Question: I've been banging my head on getting my filtering statement to work. I've tried a bunch of things (as you can see in my commented code). What I am trying to do is do a search when the user is typing - searches customerObject.firstName, customerObject.lastName, and the title - if the phrase is in any of these show those results. .lastName and .firstName are properties of the customerObject.
'''
class func searchContainsPredicateEstimateInvoice(searchString: String, existingPredicate: NSPredicate? = nil) -> NSPredicate
{
var words = searchString.componentsSeparatedByString(" ")
var predicateList = [NSPredicate]()
for word in words
{
if count(word) > 0
{
var str = NSString(format: "SUBQUERY(%@, $f, $f.%@ CONTAINS[cd] %@) OR SUBQUERY(%@, $l, $l.%@ CONTAINS[cd] %@) OR (%@ CONTAINS[cd] %@)", "\(CUSTOMER_OBJECT_KEY)","\(USER_FIRST_NAME_LOCAL_KEY)" ,word, "\(CUSTOMER_OBJECT_KEY)", "\(USER_LAST_NAME_LOCAL_KEY)", word, ESTIMATE_NAME_KEY, word)
println(str)
var pred = NSPredicate(format: "SUBQUERY(%@, $f, $f.%@ CONTAINS[cd] %@) OR SUBQUERY(%@, $l, $l.%@ CONTAINS[cd] %@) OR (%@ CONTAINS[cd] %@)", "\(CUSTOMER_OBJECT_KEY)","\(USER_FIRST_NAME_LOCAL_KEY)" ,word, "\(CUSTOMER_OBJECT_KEY)", "\(USER_LAST_NAME_LOCAL_KEY)", word, ESTIMATE_NAME_KEY, word)
//var pred = NSPredicate(format: "SUBQUERY(customerObject, $f, $f.firstName CONTAINS[cd] W).@count > 0")
//var pred = NSPredicate(format: "SUBQUERY(customerObject, $g, $g.firstName CONTAINS[cd] %@).@count > 0", word)
//var str = NSString(format: "SUBQUERY(%@, $f, $f.%@ CONTAINS[cd] %@) OR SUBQUERY(%@, $l, $l.%@ CONTAINS[cd] %@) OR (%@ CONTAINS[cd] %@)", "\(CUSTOMER_OBJECT_KEY)","\(USER_FIRST_NAME_LOCAL_KEY)" ,word, "\(CUSTOMER_OBJECT_KEY)", "\(USER_LAST_NAME_LOCAL_KEY)", word, ESTIMATE_NAME_KEY, word)
predicateList.append(pred)
}
}
if existingPredicate != nil
{
predicateList.append(existingPredicate!)
}
return NSCompoundPredicate(type: .AndPredicateType, subpredicates: predicateList)
}
//var pred = NSPredicate(format: "SUBQUERY(%K, $f, $f.%K CONTAINS[cd] %@) OR SUBQUERY(%K, $l, $l.%K CONTAINS[cd] %@) OR (%K CONTAINS[cd] %@)", "\(CUSTOMER_OBJECT_KEY)","\(USER_FIRST_NAME_LOCAL_KEY)" ,word, "\(CUSTOMER_OBJECT_KEY)", "\(USER_LAST_NAME_LOCAL_KEY)", word, ESTIMATE_NAME_KEY, word)
'''
This is the actual value of what appears on the log:
'''
SUBQUERY(customerObject, $f, $f.firstName CONTAINS[cd] W) OR SUBQUERY(customerObject, $l, $l.lastName CONTAINS[cd] W) OR (name CONTAINS[cd] W)
'''
Data model:

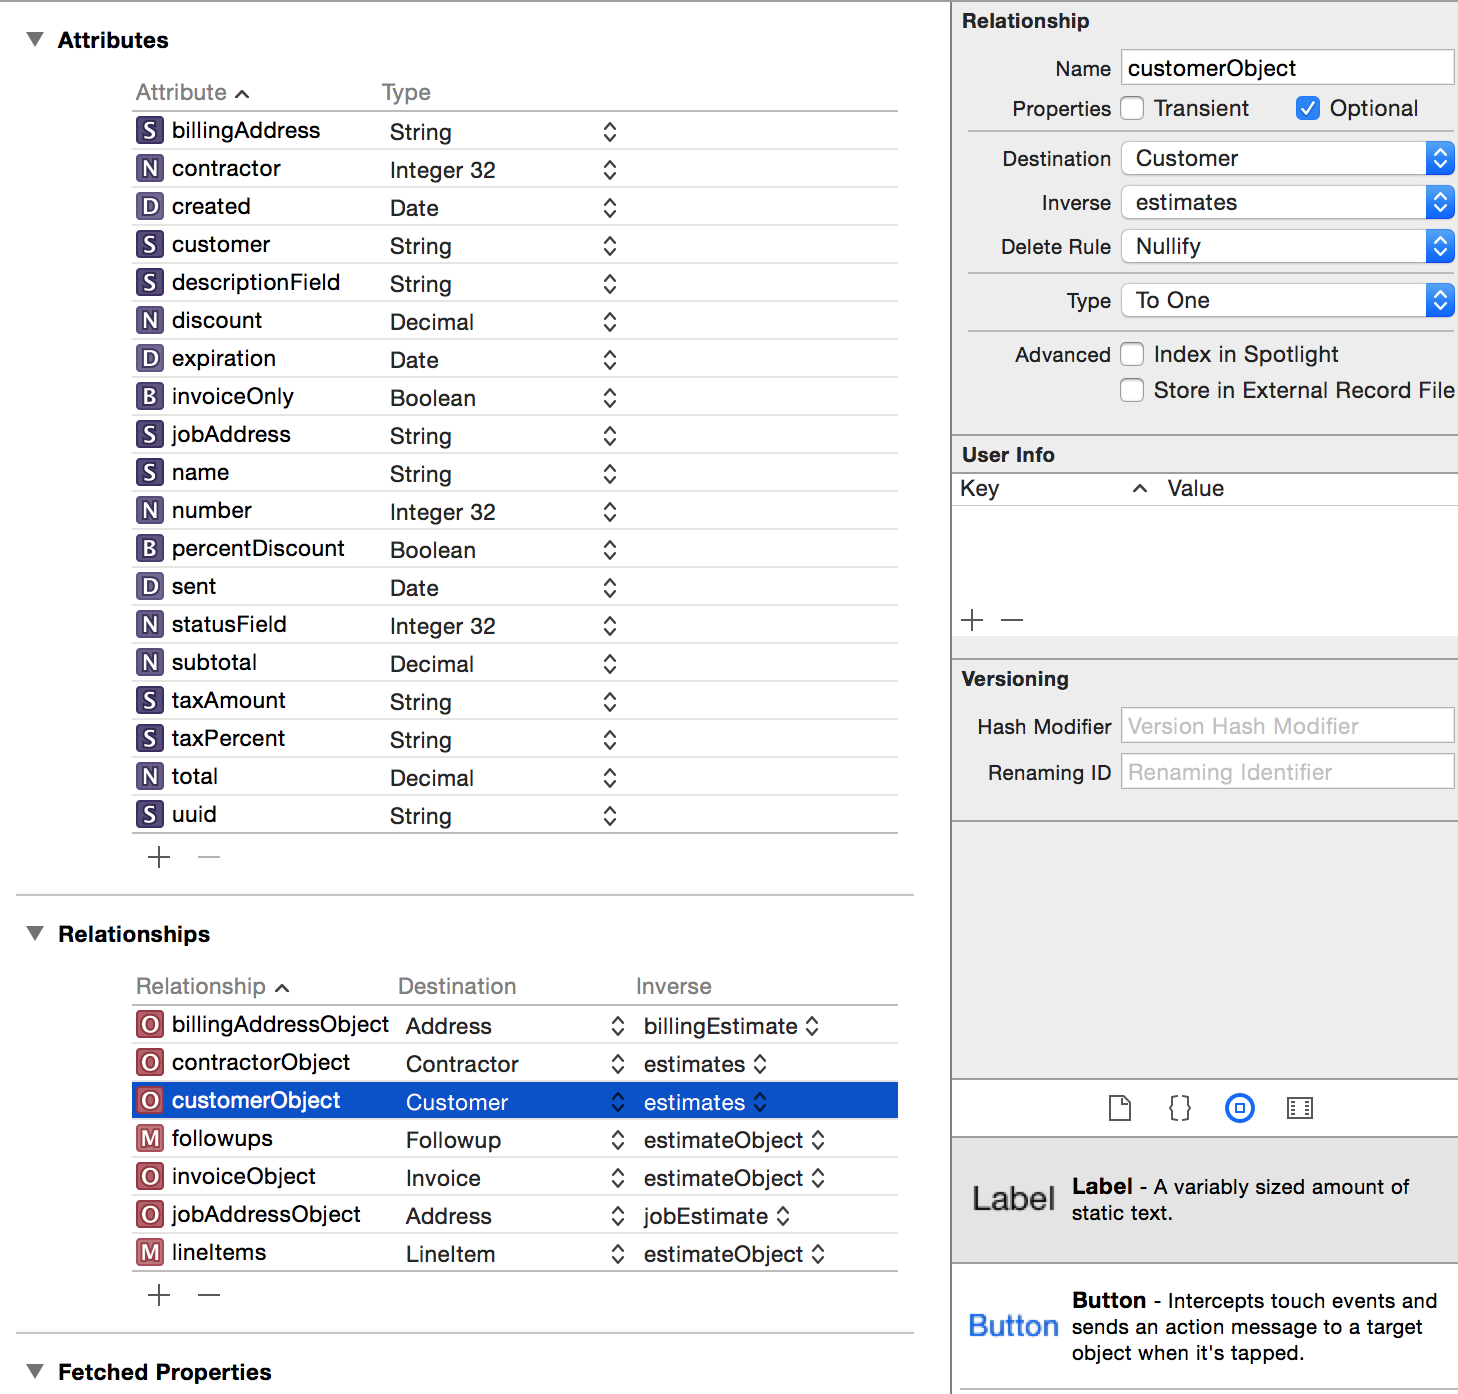
Answer: There are some problems in your predicate creation:
- - 'NSString(format:)'- '%K''%@'
The predicate should therefore be something like
'''
let pred = NSPredicate(format: "%K.%K CONTAINS[c] %@ OR %K.%K CONTAINS[c] %@",
CUSTOMER_OBJECT_KEY, USER_FIRST_NAME_LOCAL_KEY, word,
CUSTOMER_OBJECT_KEY, USER_LAST_NAME_LOCAL_KEY, word)
'''
assuming that CUSTOMER_OBJECT_KEY is the name of a to-one relationship,
and USER_FIRST_NAME_LOCAL_KEY/USER_LAST_NAME_LOCAL_KEY are attributes
of the target entity.